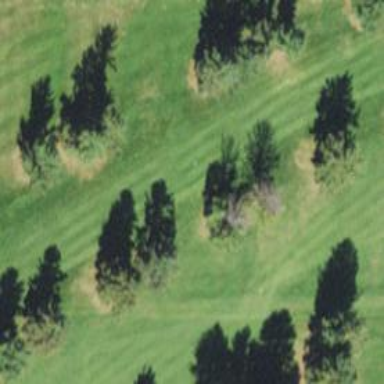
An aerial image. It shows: Golf fairway surrounded by grass.